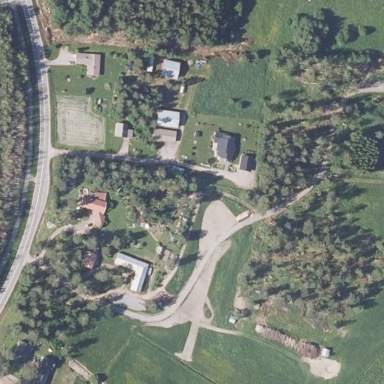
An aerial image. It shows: Farmyard area.